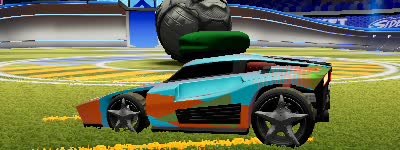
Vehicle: breakout